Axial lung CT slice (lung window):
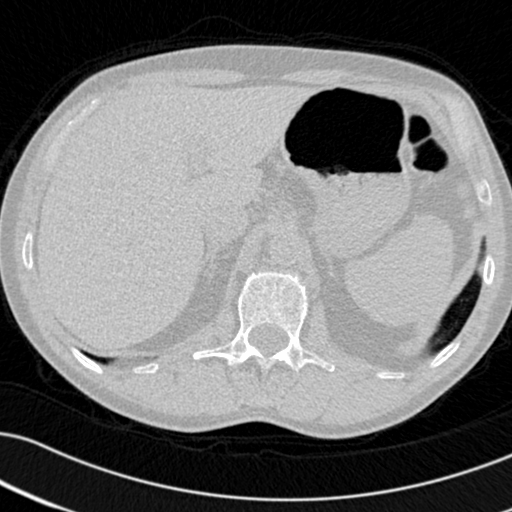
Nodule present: no